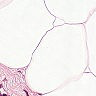
Metastatic tissue present: no